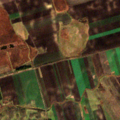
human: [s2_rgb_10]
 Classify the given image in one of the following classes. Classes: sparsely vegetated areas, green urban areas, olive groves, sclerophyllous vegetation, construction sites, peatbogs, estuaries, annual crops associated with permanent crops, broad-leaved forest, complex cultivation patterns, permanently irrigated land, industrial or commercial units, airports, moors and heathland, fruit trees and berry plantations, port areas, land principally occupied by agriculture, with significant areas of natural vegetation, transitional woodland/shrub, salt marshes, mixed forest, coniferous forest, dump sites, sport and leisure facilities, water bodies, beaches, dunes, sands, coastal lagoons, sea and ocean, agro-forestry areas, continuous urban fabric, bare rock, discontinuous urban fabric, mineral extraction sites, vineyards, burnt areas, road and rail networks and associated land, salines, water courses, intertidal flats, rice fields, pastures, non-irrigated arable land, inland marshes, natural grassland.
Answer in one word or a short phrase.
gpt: non-irrigated arable land, land principally occupied by agriculture, with significant areas of natural vegetation, inland marshes